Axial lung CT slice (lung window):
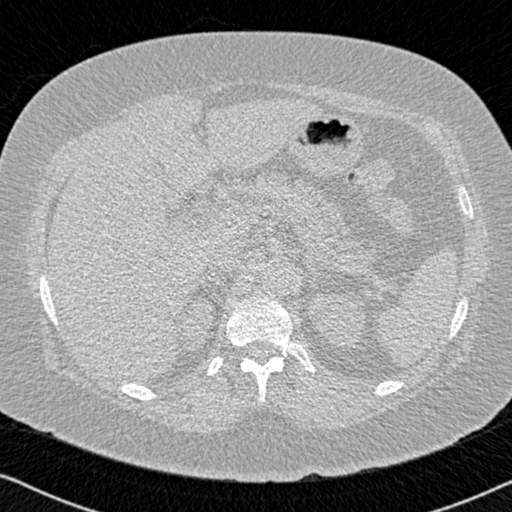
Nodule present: no